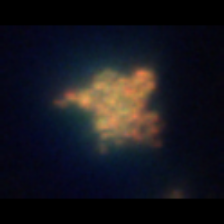
Taxon: Unknown_detritus
Group: Unknown